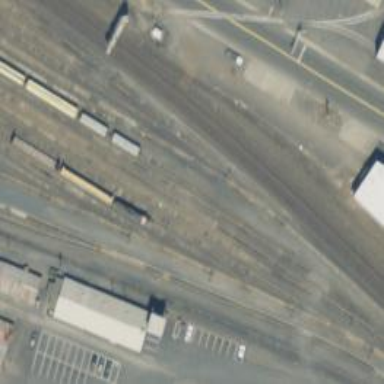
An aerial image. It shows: Railway yard in service.